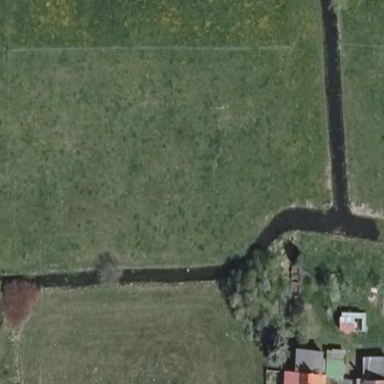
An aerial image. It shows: Natural water ditch.